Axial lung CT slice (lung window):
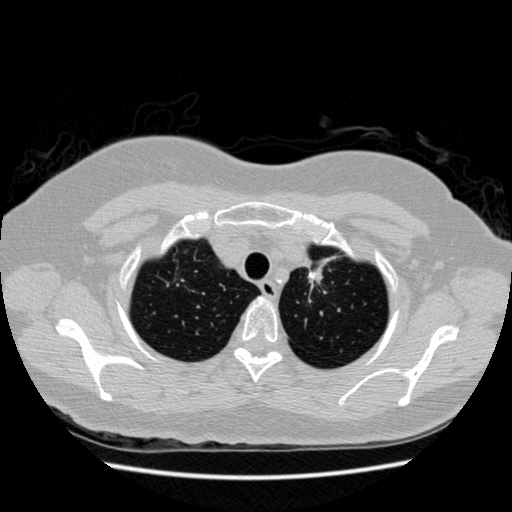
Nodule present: yes
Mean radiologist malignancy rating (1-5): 4